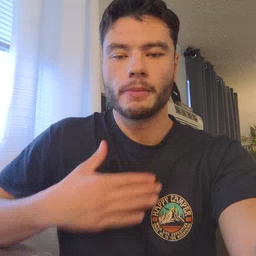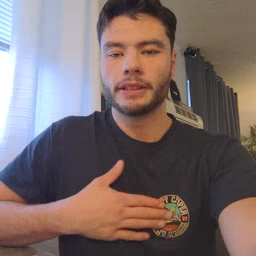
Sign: please